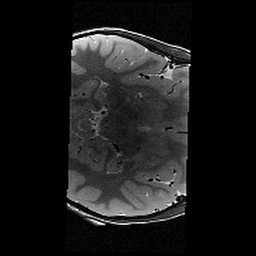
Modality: T2w
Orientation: axial
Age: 10
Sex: male
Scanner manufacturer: siemens
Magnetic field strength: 3 T
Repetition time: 9.23 s
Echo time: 0.067 s